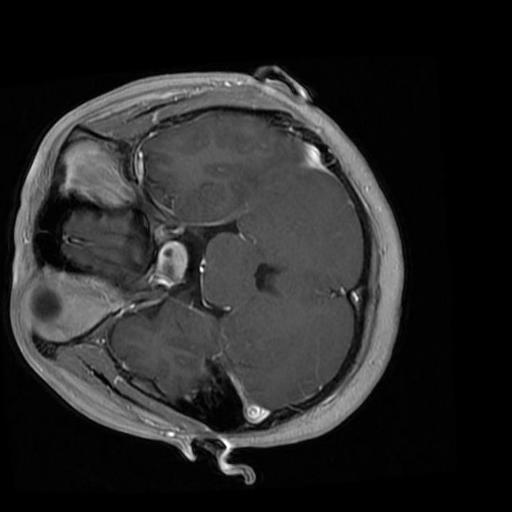
Label: brain_tumor